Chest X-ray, PA view. Patient: 64 years old, sex M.
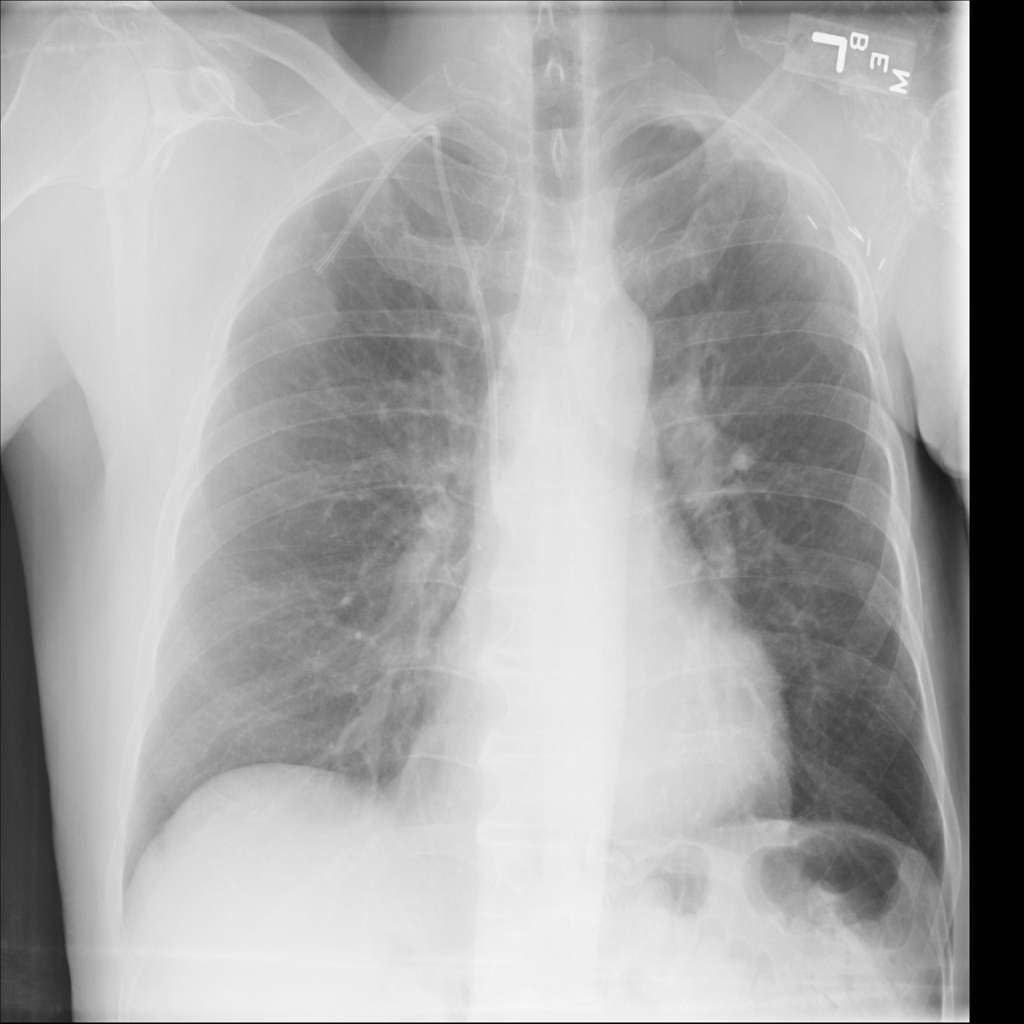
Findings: No Finding